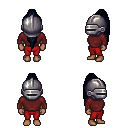
a pixel art fantasy rpg character, female body template, human, dark skin, maroon long-sleeve shirt, red pants, raven extra-long topknot hairstyle, metal helm, four views (front, back, left, right), 2x2 character sprite sheet, small pixel art, hard edges, no anti-aliasing